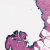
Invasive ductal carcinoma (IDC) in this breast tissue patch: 0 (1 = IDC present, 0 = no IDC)